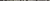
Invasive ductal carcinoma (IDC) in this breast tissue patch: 0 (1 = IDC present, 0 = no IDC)